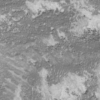
Label: not_dusty